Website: apple-inc
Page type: payment
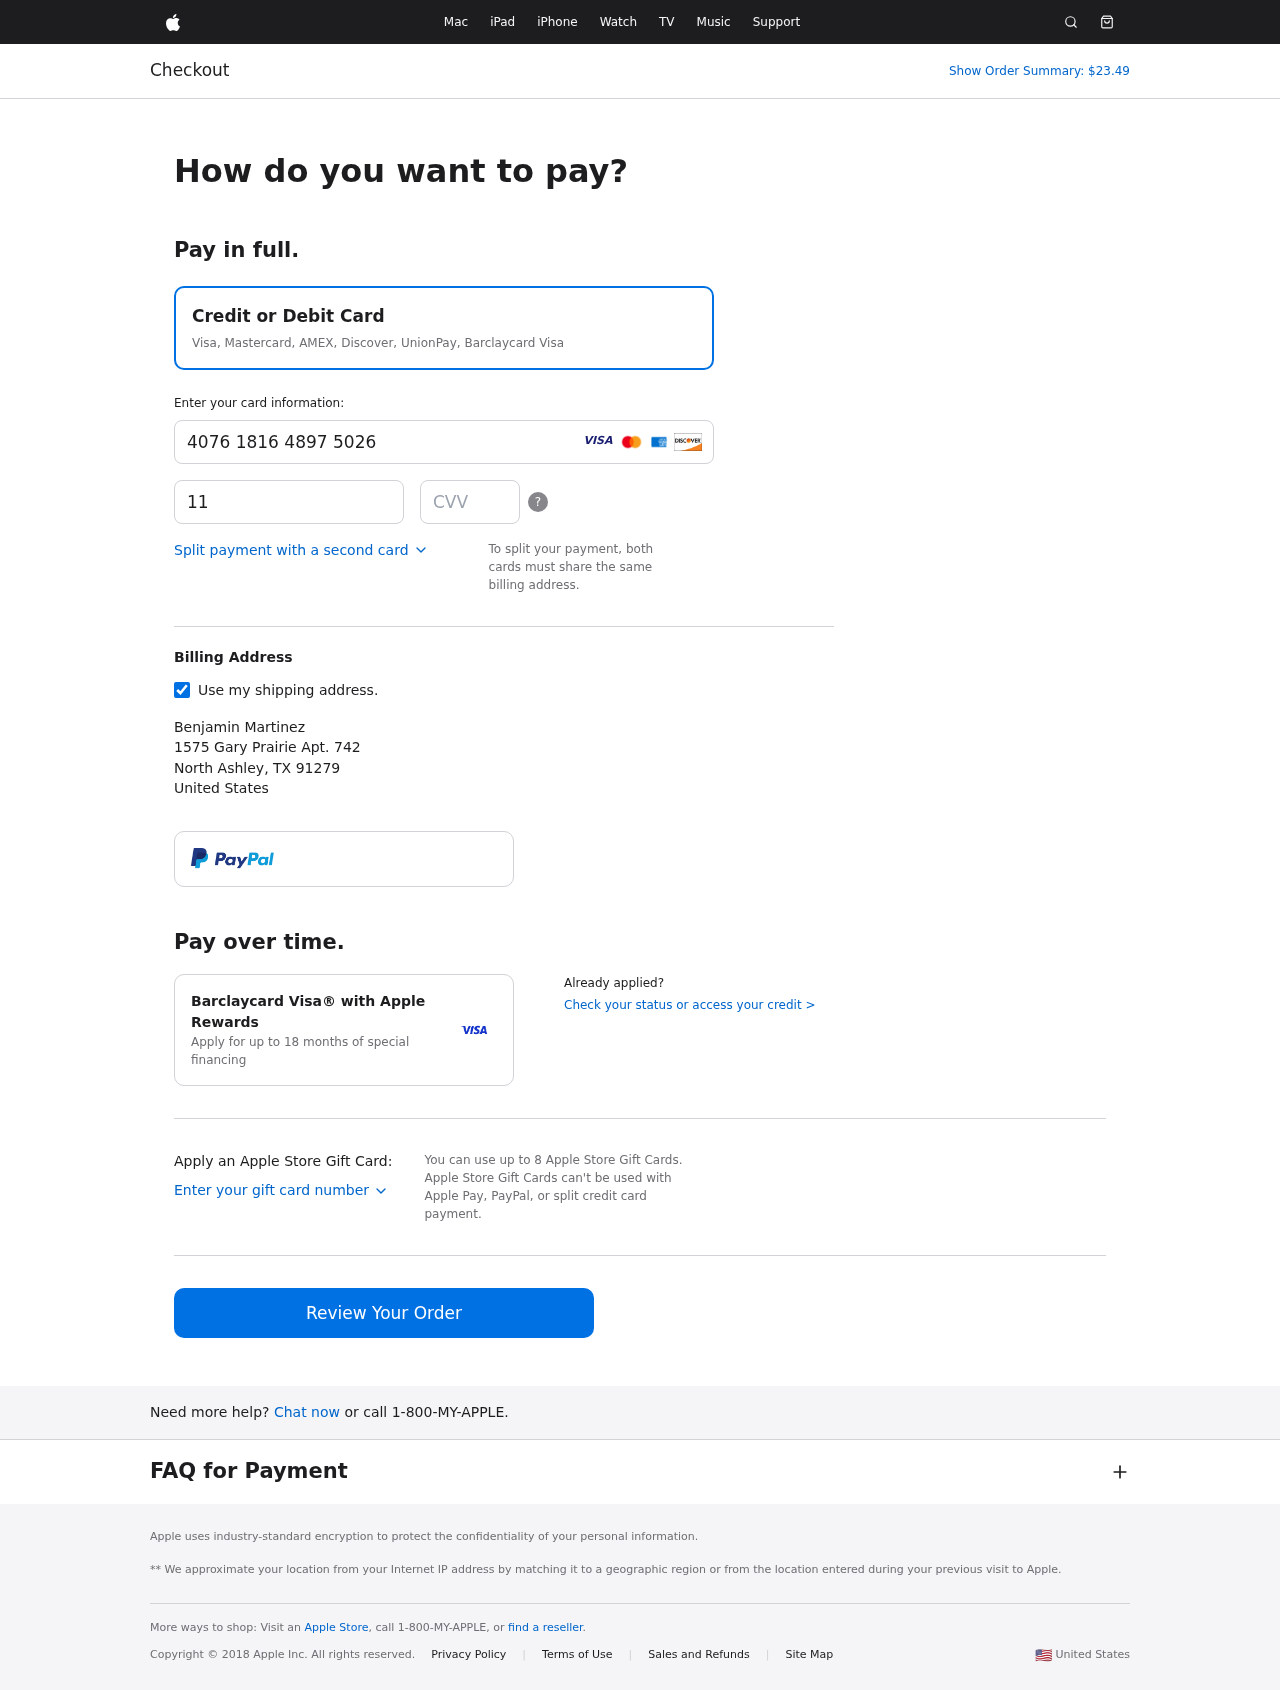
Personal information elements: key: PII_CARD_CVV
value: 740
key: PII_CARD_EXPIRY
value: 11/29
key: PII_CARD_NUMBER
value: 4076 1816 4897 5026
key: PII_CITY
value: North Ashley
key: PII_COUNTRY
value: United States
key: PII_FULLNAME
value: Benjamin Martinez
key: PII_POSTCODE
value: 91279
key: PII_STATE_ABBR
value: TX
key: PII_STREET
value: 1575 Gary Prairie Apt. 742
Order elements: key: ORDER_TOTAL
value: Show Order Summary: $23.49